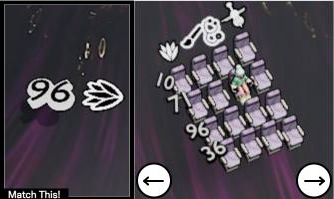
Task: seats
Answer: no